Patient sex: F
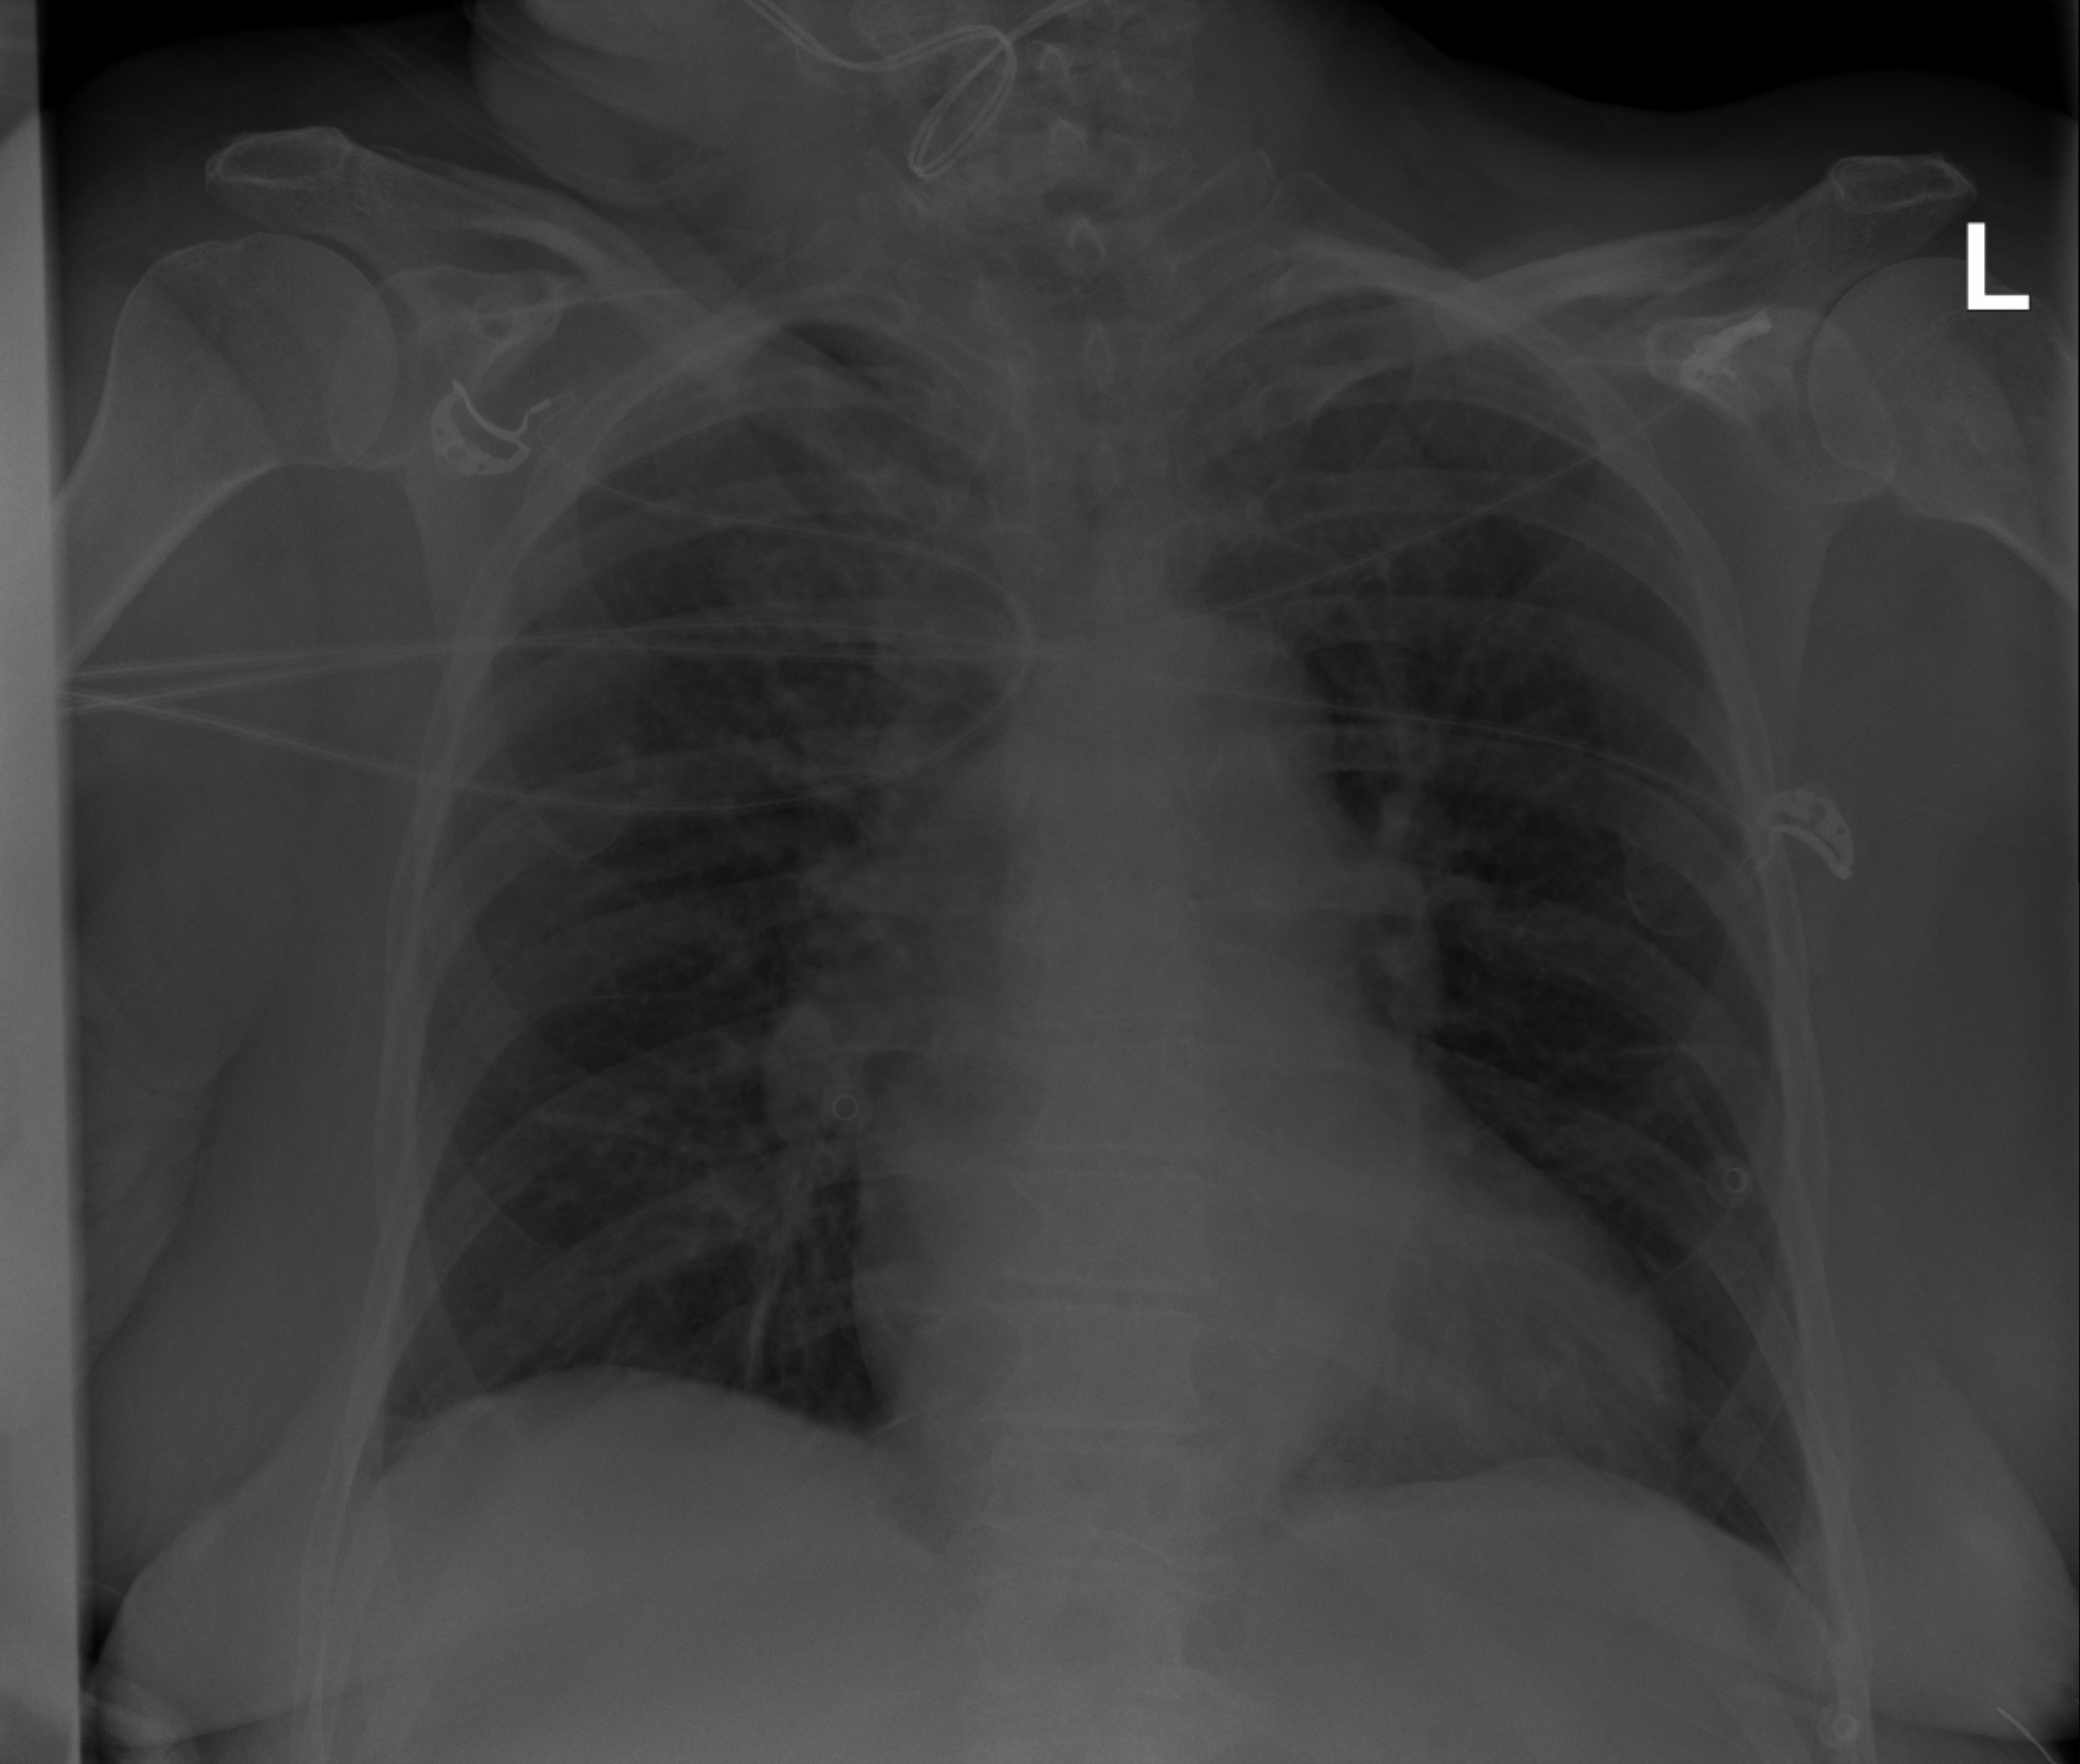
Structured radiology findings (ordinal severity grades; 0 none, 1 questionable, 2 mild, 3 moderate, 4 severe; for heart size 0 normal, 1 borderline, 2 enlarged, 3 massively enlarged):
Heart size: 0
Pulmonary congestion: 0
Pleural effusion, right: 0
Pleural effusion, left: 1
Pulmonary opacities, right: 2
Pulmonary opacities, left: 0
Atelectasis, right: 2
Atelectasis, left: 0